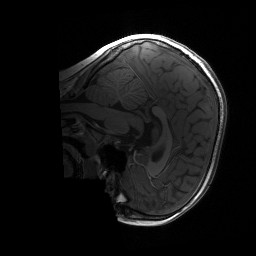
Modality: T1w
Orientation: sagittal
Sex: male
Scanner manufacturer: siemens
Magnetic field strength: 3 T
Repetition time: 1.9 s
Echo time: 0.00243 s